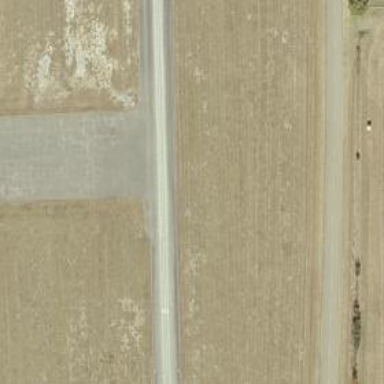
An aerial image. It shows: Image of taxiway at airport.